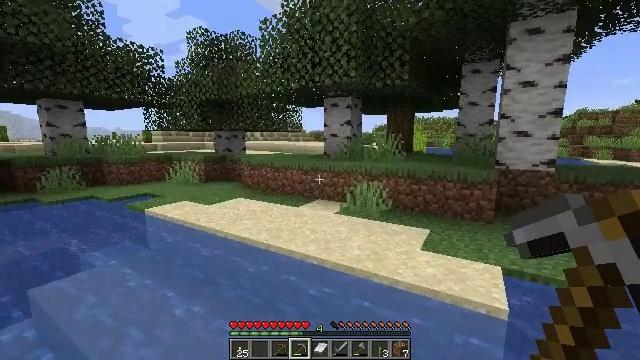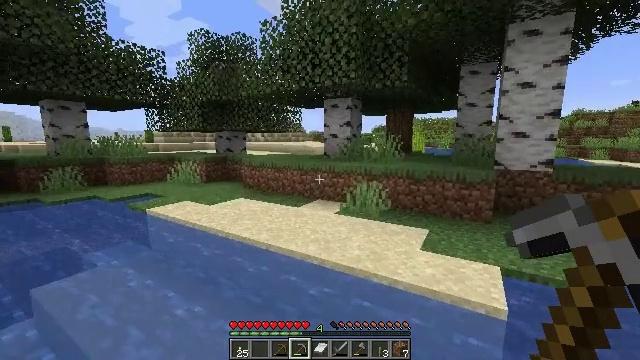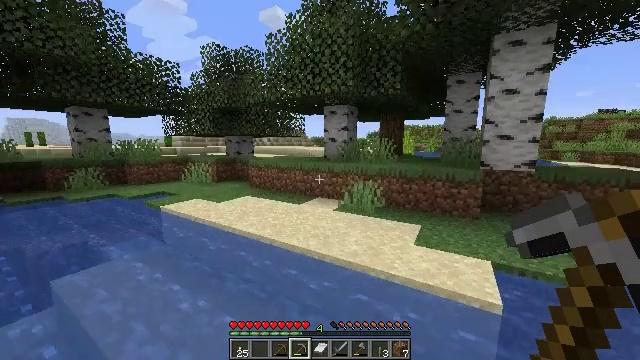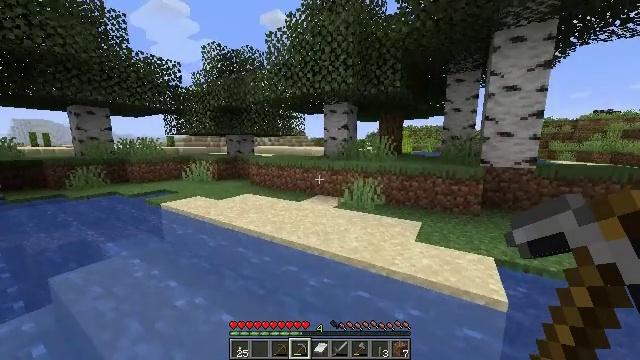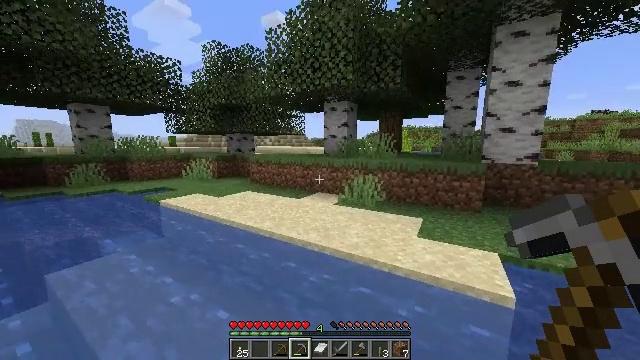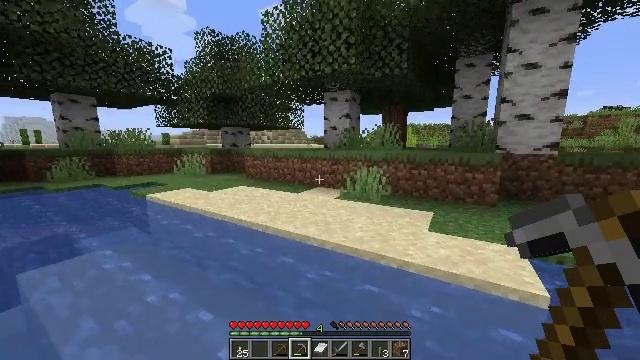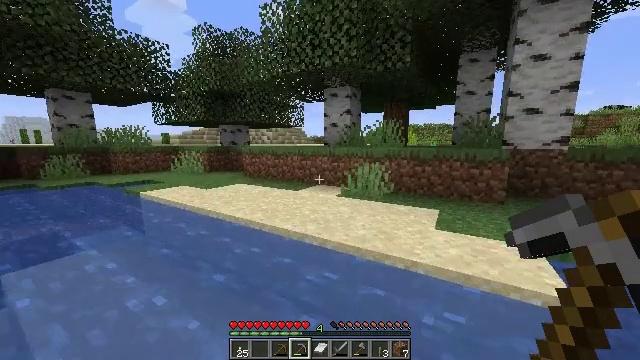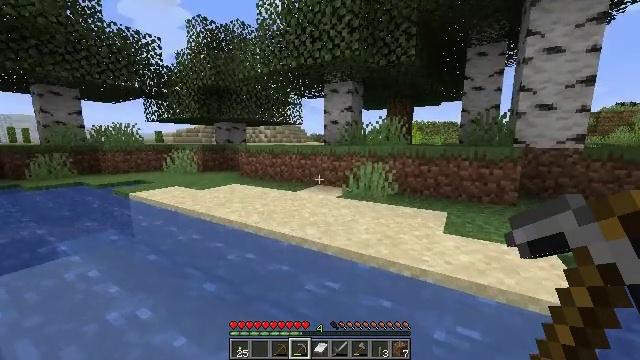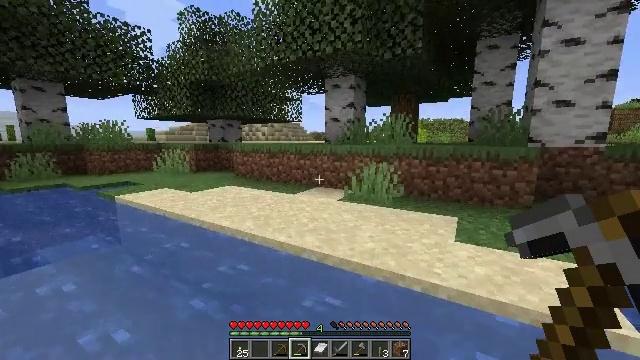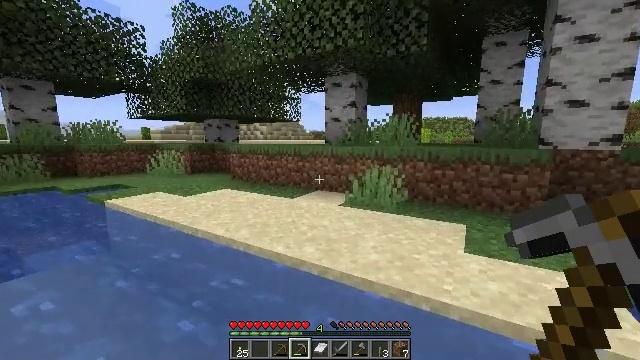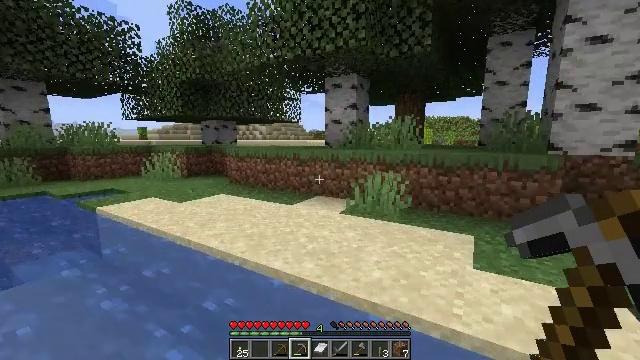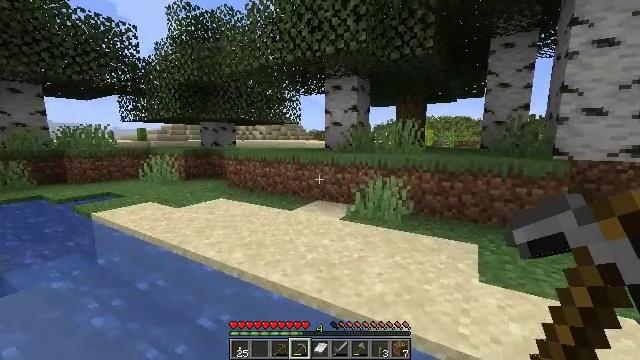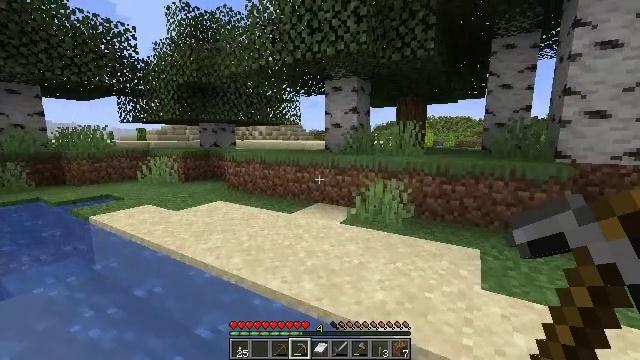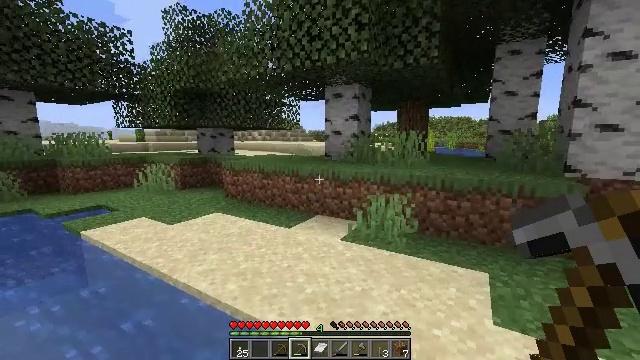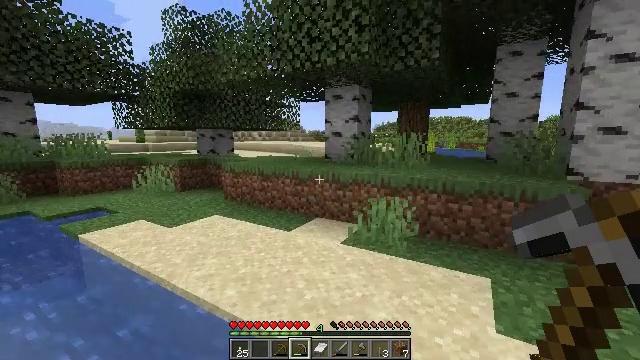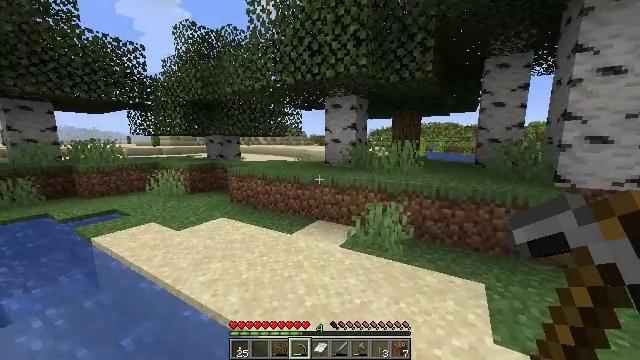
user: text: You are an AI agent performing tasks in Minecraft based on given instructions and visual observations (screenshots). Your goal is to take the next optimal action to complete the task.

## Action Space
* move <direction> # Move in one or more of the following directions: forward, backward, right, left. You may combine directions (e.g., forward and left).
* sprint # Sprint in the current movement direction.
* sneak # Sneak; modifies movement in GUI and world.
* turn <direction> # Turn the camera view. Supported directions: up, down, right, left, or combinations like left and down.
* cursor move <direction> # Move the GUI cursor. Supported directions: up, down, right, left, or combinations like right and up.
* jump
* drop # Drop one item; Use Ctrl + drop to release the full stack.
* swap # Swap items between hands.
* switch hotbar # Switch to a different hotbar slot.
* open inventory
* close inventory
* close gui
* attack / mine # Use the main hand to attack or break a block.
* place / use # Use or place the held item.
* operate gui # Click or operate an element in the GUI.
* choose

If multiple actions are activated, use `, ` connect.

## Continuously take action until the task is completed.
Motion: motion action
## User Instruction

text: Break the sugar cane.
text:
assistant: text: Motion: move forward, sprint, jump
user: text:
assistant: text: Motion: move forward, sprint, jump
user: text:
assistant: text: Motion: move forward, sprint, jump
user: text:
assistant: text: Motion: move forward, sprint, jump
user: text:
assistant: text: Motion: move forward, sprint, jump
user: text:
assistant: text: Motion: move forward, sprint, jump
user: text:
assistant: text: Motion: move forward, sprint, jump
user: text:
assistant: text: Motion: move forward, sprint, jump
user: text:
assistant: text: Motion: move forward, sprint, jump
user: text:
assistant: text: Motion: move forward, sprint, jump
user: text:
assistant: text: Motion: move forward, sprint, jump
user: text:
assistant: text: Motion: move forward, sprint, jump
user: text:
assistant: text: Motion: move forward, sprint, jump
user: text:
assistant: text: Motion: move forward, sprint, jump
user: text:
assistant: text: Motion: move forward, sprint, jump
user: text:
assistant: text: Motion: move forward, sprint, jump
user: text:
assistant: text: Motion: move forward, sprint, jump
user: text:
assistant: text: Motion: move forward, sprint, jump
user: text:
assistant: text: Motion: move forward, sprint, jump
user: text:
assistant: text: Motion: move forward, sprint, jump
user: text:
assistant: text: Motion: move forward, sprint, jump
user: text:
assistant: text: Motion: move forward, sprint, jump
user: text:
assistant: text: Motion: move forward, sprint, jump
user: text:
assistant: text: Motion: move forward, sprint, jump
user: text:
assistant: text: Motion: move forward, sprint, turn right, jump
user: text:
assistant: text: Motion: move forward, sprint, turn right and up, jump
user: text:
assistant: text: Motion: move forward, sprint, turn right, jump
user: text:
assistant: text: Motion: move forward, sprint, turn right, jump
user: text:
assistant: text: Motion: move forward, sprint, turn right and up, jump
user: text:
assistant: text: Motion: move forward, sprint, turn right, jump